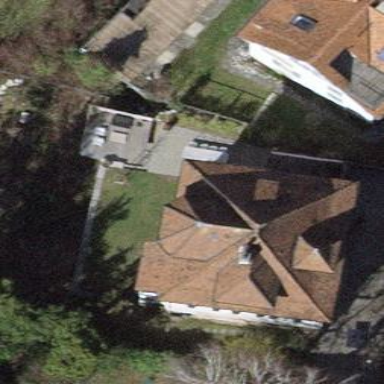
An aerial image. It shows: Residential building.